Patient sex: M
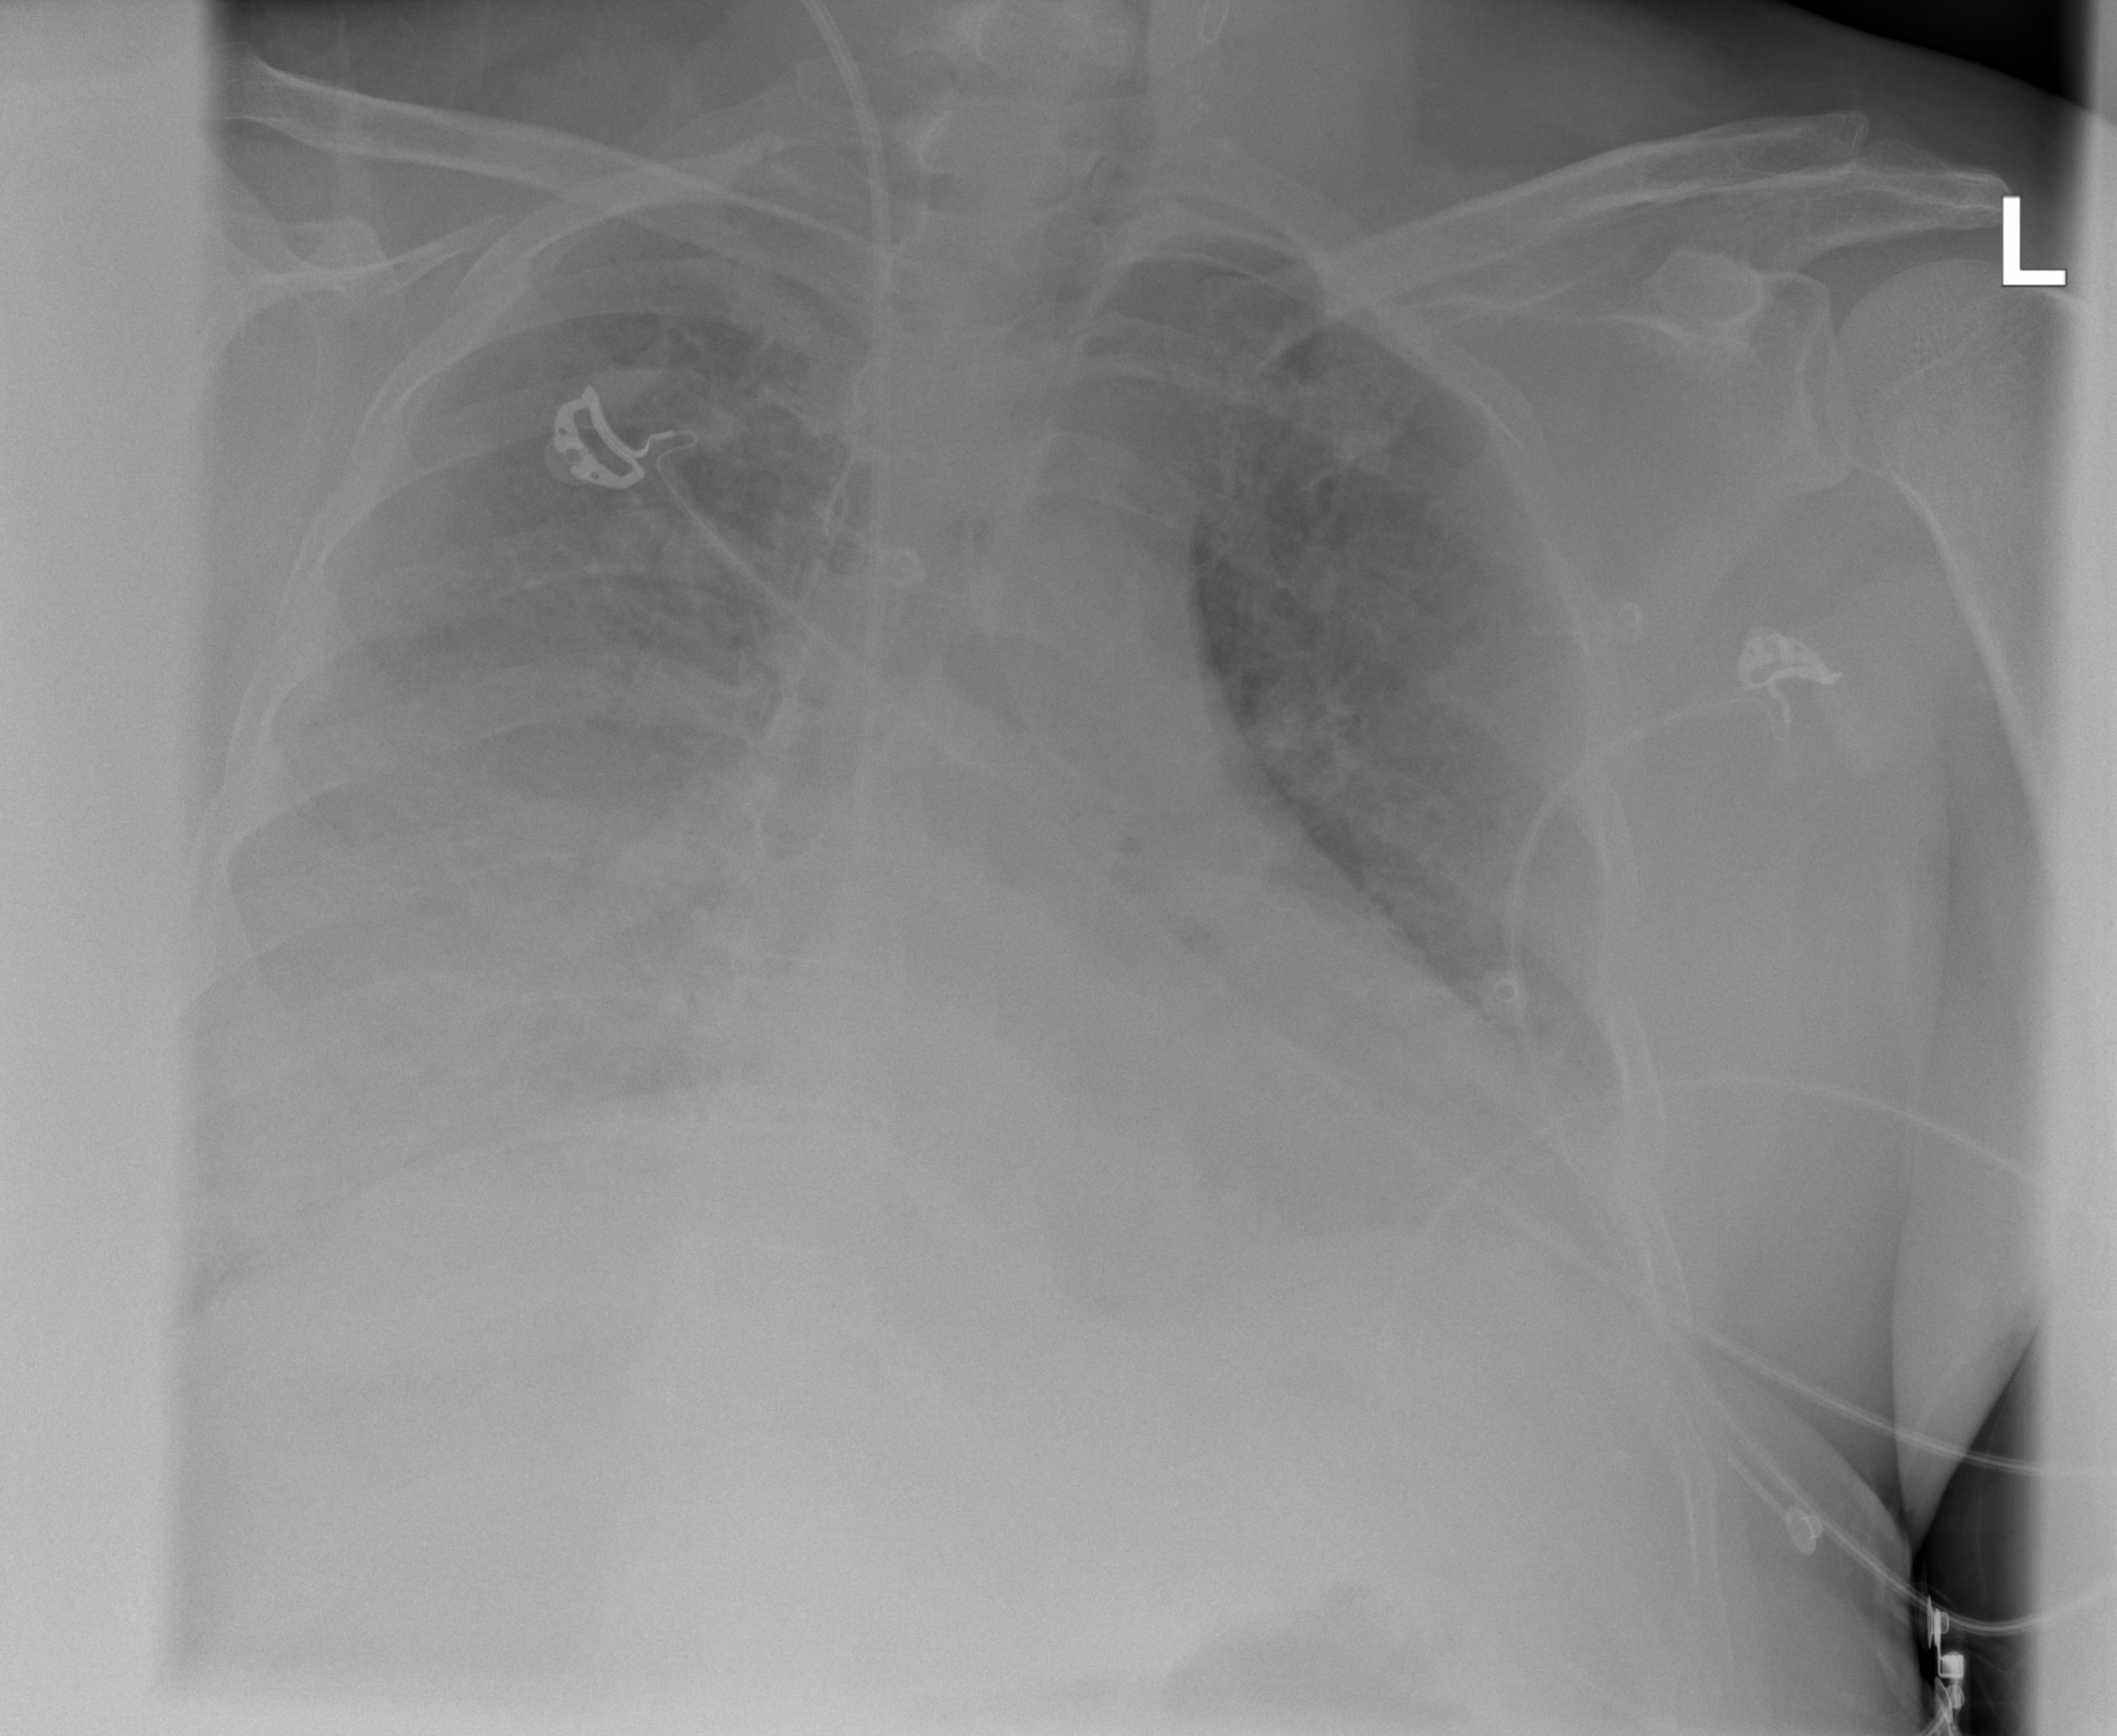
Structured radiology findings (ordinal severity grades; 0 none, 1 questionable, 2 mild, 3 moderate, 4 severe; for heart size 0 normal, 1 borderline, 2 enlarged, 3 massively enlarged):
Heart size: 1
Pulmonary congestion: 2
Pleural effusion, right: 2
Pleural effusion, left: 0
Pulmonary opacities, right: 2
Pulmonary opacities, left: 2
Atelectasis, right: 0
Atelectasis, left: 2